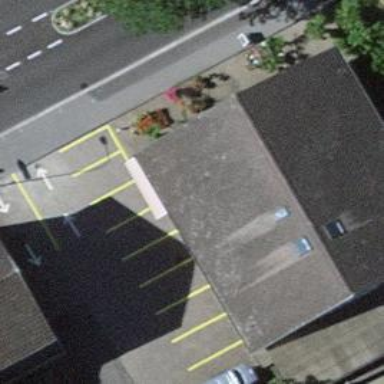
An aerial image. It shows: Building.